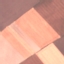
Label: AnnualCrop